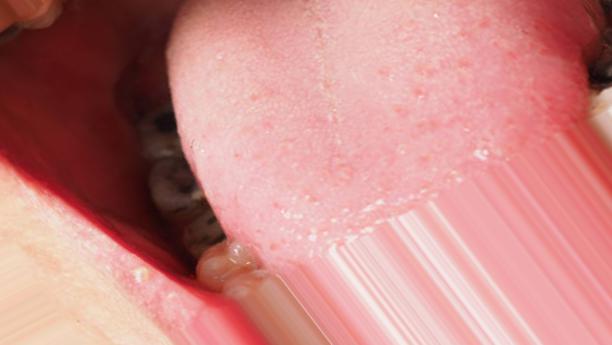
Condition: Caries